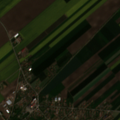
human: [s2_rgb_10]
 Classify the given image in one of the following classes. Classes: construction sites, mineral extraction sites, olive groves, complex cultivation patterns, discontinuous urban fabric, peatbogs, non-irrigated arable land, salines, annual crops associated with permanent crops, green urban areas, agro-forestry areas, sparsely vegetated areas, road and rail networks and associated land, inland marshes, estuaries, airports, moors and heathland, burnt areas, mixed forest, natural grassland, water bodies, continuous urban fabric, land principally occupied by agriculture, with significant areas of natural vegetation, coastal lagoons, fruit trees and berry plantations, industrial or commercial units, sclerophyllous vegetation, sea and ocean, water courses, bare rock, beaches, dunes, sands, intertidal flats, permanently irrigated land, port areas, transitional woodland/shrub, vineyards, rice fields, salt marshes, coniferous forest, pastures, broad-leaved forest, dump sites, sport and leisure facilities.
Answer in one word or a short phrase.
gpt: discontinuous urban fabric, non-irrigated arable land